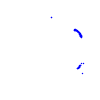
Particle: pion